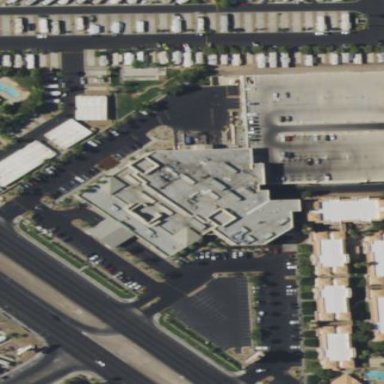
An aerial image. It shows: Hotel building.